Interaction volume radius: 10 \u00c5
Interaction volume height: 35 \u00c5
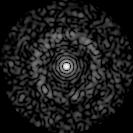
Disorder parameter: 0.8278